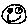
Label: smiley face